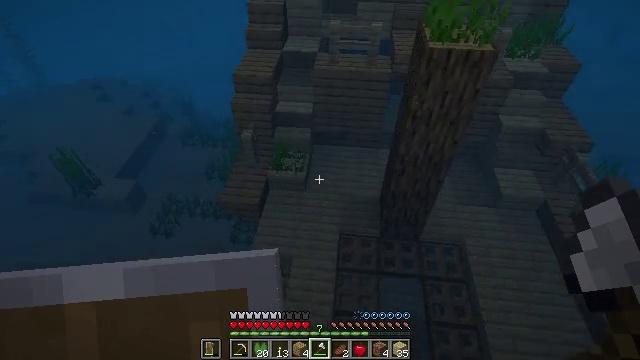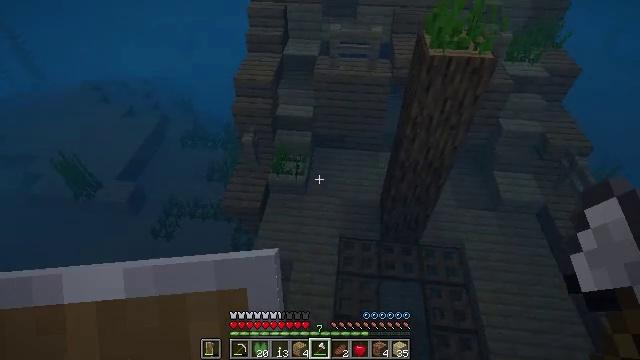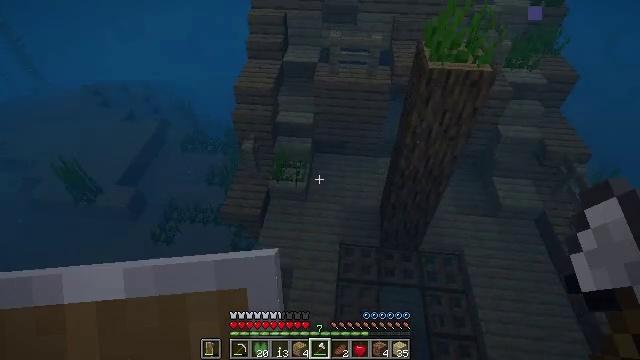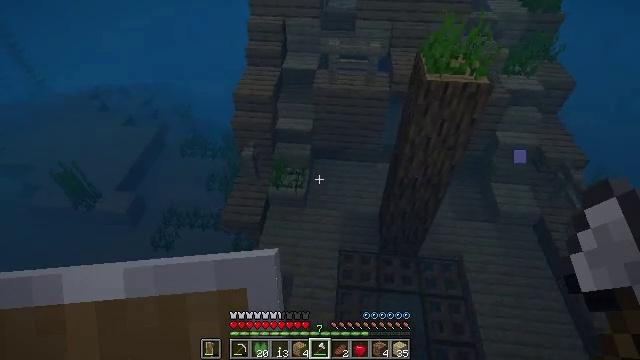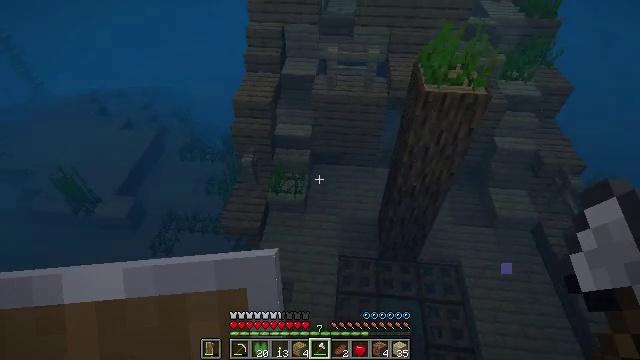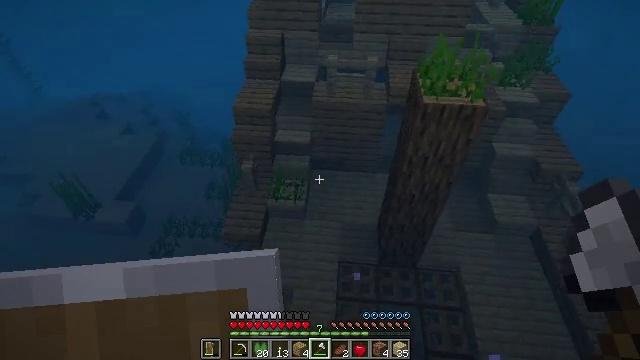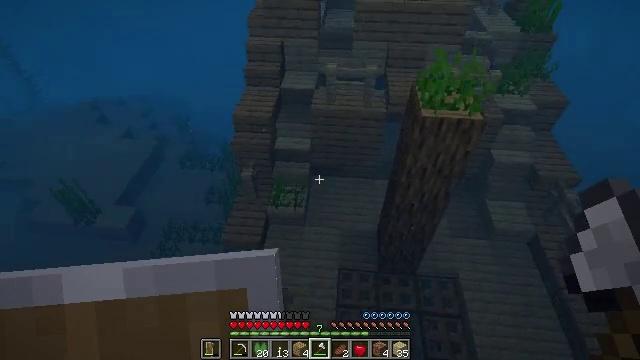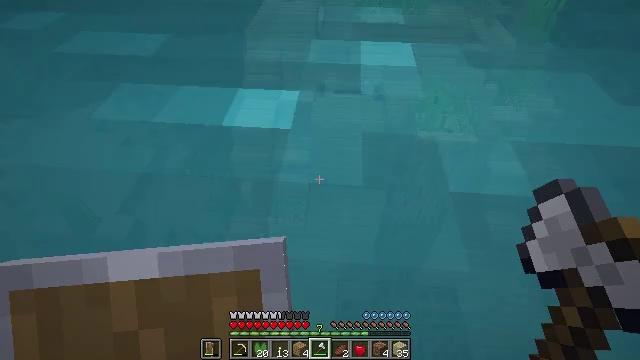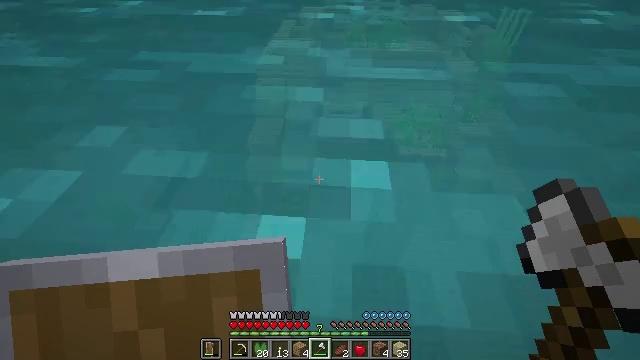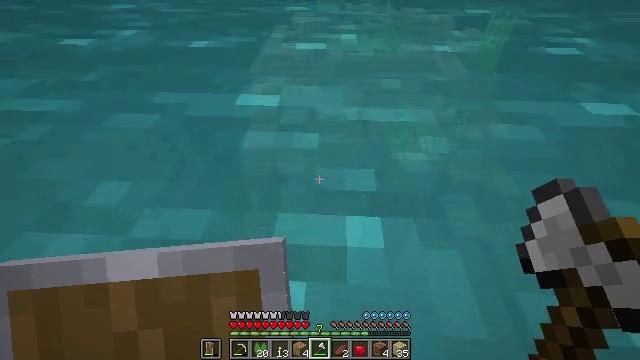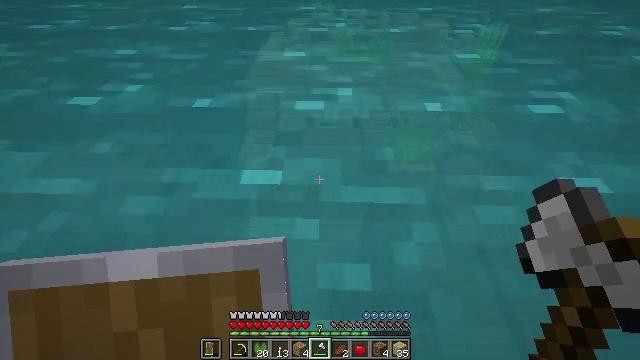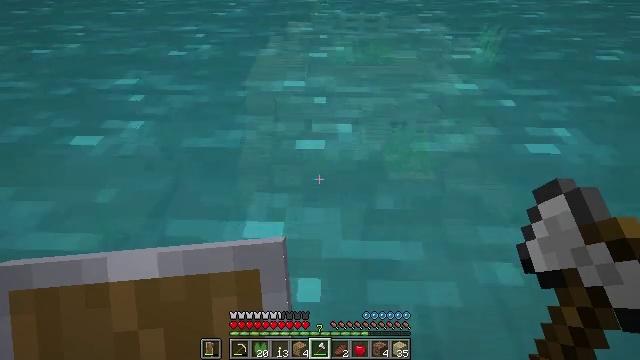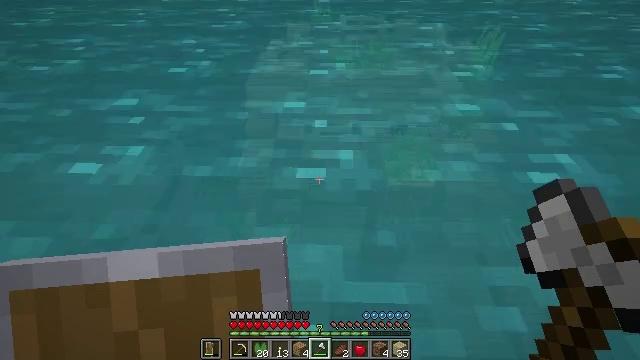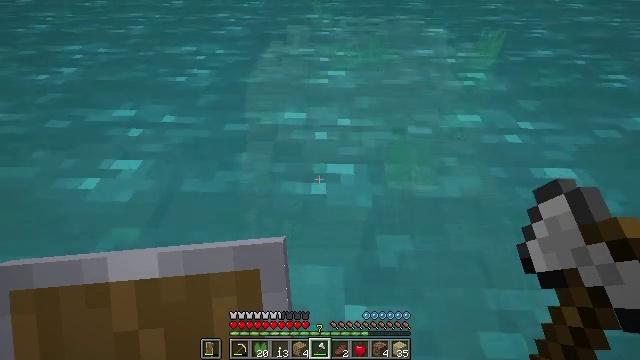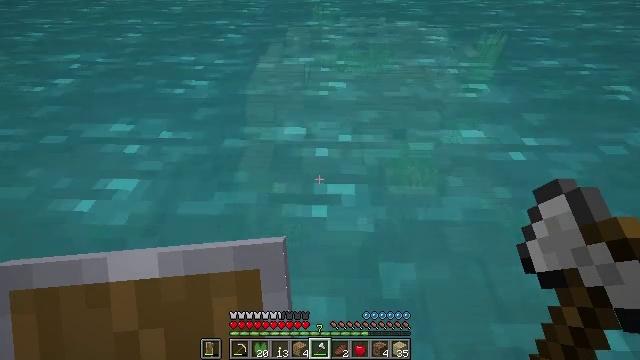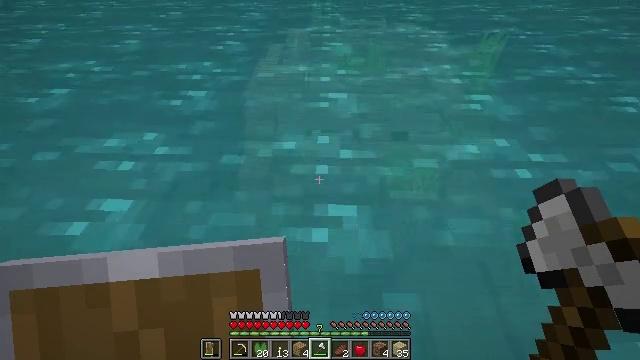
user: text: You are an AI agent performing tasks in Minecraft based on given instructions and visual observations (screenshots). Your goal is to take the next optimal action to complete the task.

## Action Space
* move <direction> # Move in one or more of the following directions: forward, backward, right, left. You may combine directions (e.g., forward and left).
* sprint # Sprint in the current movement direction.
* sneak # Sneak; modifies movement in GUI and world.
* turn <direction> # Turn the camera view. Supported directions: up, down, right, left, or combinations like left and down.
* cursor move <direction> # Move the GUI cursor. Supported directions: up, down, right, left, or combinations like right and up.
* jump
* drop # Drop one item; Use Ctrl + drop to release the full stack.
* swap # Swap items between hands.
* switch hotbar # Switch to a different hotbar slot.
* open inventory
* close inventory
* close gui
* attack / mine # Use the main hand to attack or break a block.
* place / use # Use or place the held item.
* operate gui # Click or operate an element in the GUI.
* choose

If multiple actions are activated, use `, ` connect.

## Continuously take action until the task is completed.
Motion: motion action
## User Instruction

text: Collect the birch slab for reuse.
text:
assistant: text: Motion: move forward, jump
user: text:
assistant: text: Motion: move forward, jump
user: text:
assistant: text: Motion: move forward, jump
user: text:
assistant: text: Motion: move forward, jump
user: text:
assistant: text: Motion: move forward, jump
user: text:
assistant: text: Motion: move forward, jump
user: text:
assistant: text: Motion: move forward, jump
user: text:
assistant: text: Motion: move forward, jump
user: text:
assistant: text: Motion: move forward, turn right, jump
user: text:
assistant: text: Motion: move forward
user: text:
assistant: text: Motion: move forward
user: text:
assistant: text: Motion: move forward
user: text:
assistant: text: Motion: move forward
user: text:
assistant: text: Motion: move forward
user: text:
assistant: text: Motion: move forward
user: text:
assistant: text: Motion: move forward
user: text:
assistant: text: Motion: move forward
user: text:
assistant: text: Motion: move forward
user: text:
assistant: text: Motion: move forward
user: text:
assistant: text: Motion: move forward
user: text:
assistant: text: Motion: move forward
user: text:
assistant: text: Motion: move forward
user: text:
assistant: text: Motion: move forward
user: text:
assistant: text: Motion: move forward
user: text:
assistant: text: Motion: move forward
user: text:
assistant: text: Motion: move forward
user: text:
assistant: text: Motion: move forward
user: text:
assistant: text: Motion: move forward
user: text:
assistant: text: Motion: move forward
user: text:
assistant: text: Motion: move forward